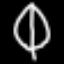
Label: leaf